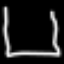
Label: square